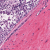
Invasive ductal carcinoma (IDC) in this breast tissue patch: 0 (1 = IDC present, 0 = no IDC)